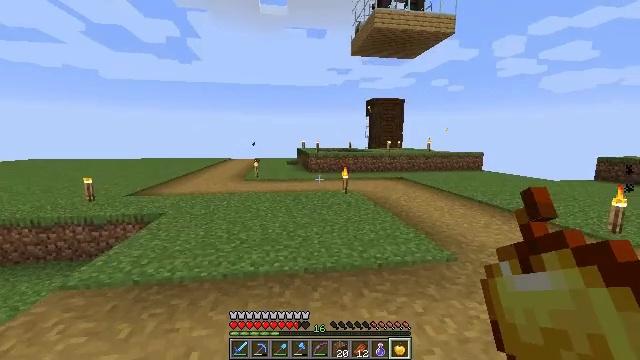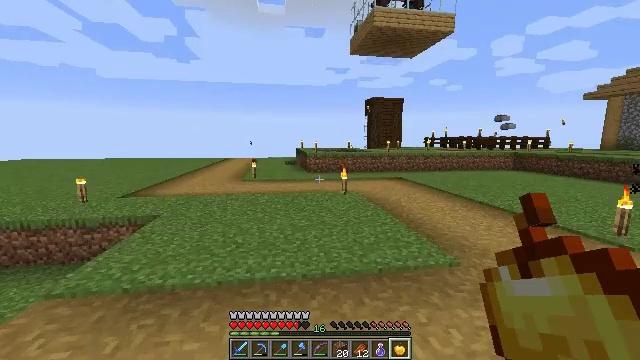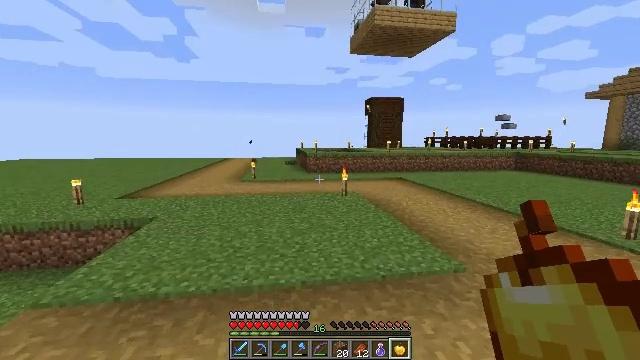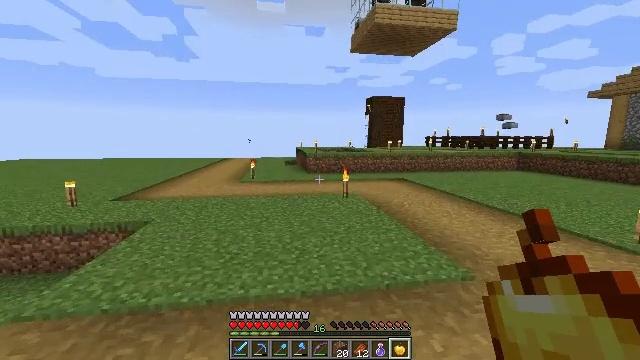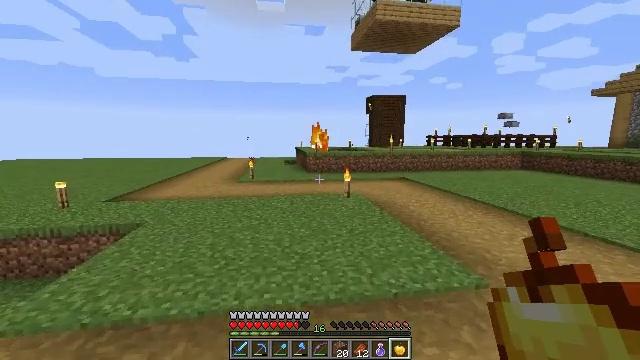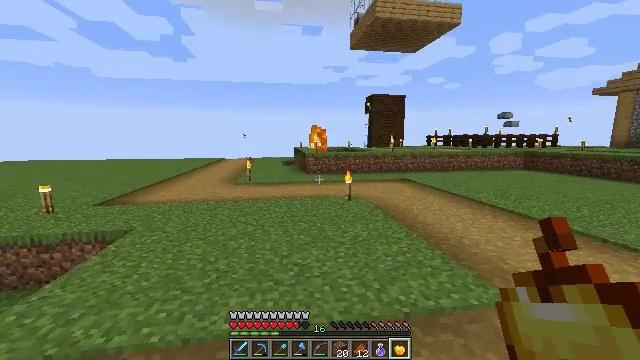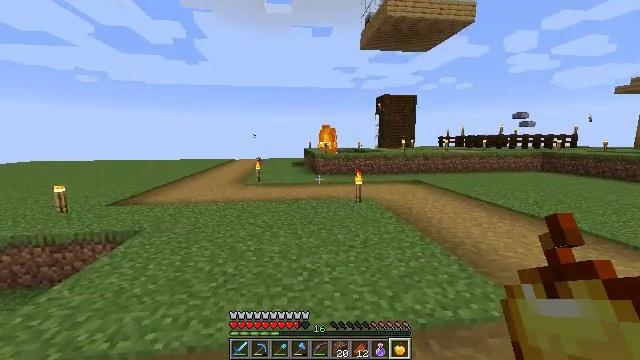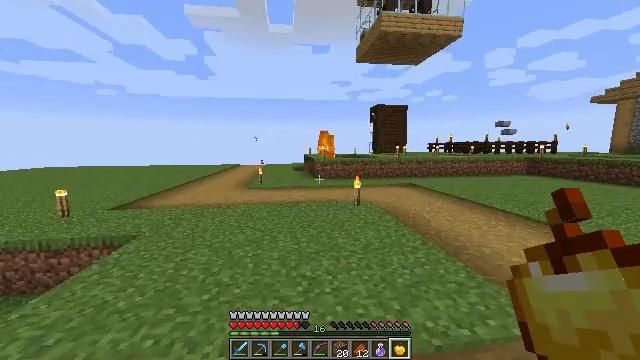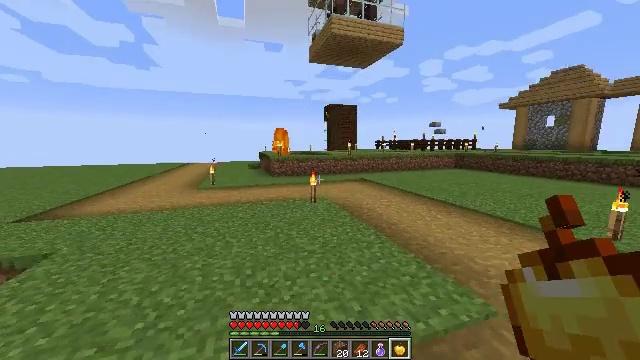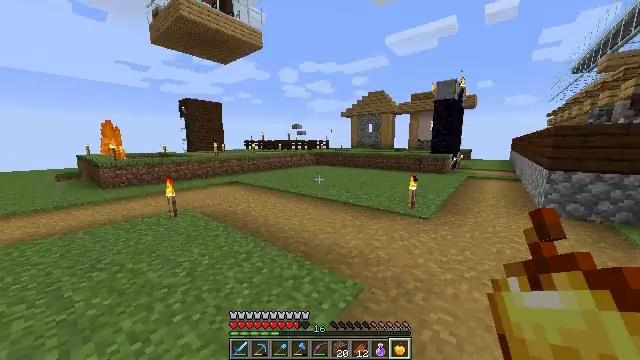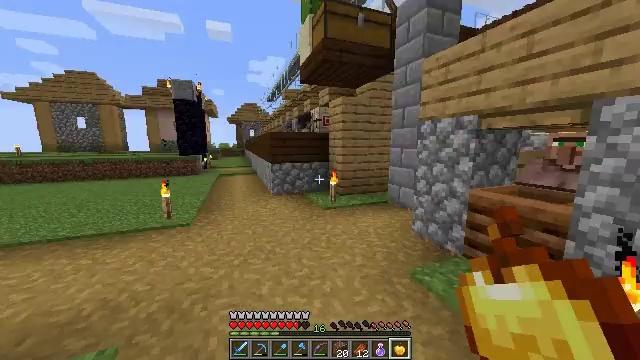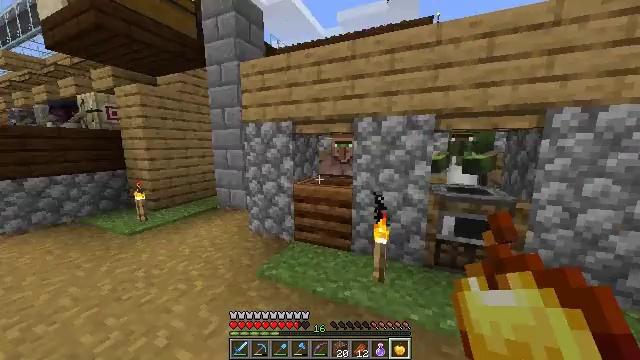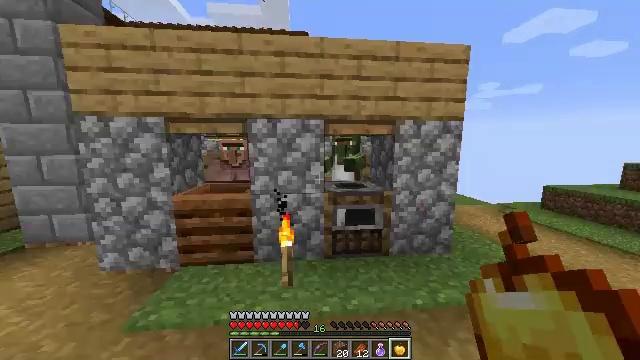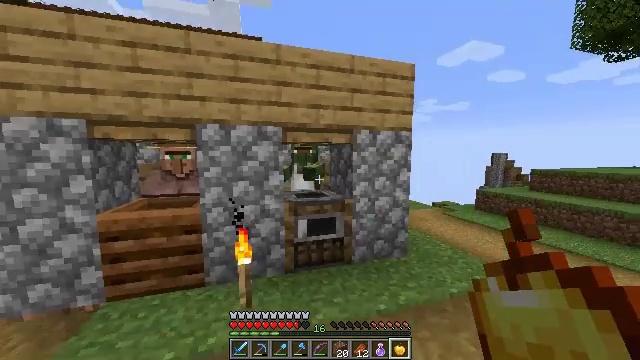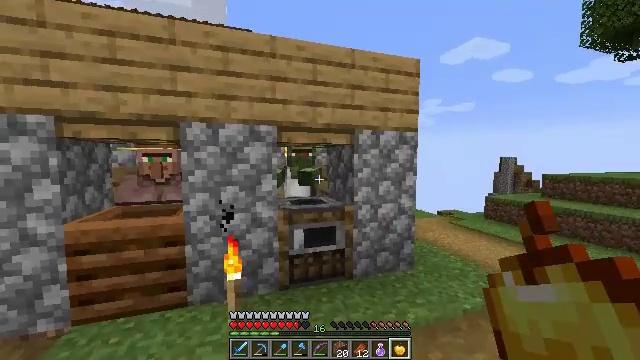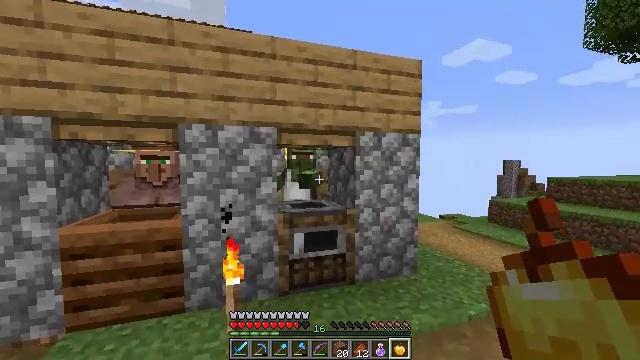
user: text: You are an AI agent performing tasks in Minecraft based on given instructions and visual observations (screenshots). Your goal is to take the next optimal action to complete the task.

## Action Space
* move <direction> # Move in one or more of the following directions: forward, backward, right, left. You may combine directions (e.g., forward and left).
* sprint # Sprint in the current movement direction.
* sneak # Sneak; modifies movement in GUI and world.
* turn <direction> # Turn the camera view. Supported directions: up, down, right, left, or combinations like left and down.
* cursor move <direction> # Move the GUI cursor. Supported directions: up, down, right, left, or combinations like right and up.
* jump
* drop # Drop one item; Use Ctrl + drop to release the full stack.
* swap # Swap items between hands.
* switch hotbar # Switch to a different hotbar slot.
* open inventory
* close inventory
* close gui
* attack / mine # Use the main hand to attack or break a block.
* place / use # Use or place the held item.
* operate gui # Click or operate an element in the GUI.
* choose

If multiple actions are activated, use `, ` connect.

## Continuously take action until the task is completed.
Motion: motion action
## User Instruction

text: Get redstone by crafting with appropriate materials.
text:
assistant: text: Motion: move forward
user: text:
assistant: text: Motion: move forward
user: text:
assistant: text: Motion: move forward
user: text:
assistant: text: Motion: move forward
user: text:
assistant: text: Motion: move forward
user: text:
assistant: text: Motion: move forward, sprint, turn left
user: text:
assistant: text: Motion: move forward, sprint
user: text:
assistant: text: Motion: move forward, sprint, turn right
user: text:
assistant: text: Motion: move forward, sprint, turn right
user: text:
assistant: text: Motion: move forward, turn right
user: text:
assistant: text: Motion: move forward, turn right
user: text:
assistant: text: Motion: turn right
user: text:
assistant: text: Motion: turn right and up
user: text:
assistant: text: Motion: turn right and up
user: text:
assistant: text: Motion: no_op
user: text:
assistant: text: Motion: turn up
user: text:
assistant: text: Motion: no_op
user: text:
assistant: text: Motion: no_op
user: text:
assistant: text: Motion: no_op
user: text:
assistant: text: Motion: move forward
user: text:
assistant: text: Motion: move forward
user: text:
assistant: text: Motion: move forward
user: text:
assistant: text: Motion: move forward
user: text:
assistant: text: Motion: move forward
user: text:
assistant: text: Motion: move forward
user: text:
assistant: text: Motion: move forward
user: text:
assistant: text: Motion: move forward and move right, turn left and down
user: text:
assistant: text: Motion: move forward and move right, turn left and down
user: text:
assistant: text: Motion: move forward and move right, turn left
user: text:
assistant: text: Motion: move forward and move right, turn left